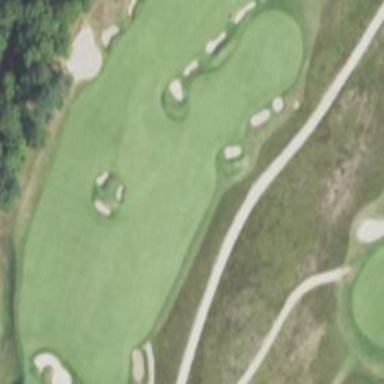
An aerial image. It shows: Rough grassy area used for golf.